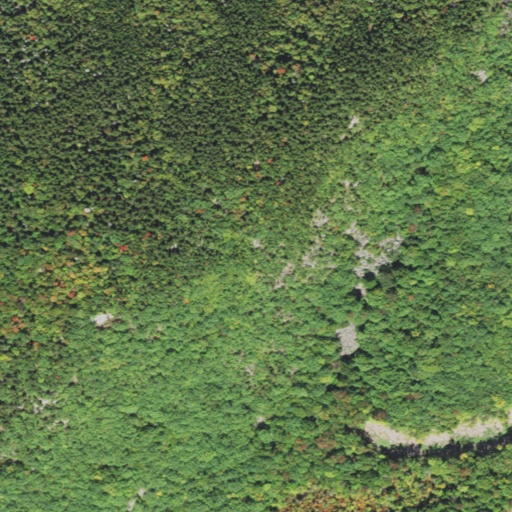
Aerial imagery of mountain in New Hampshire named Mount Prospect containing deciduous forest, evergreen forest, and mixed forest